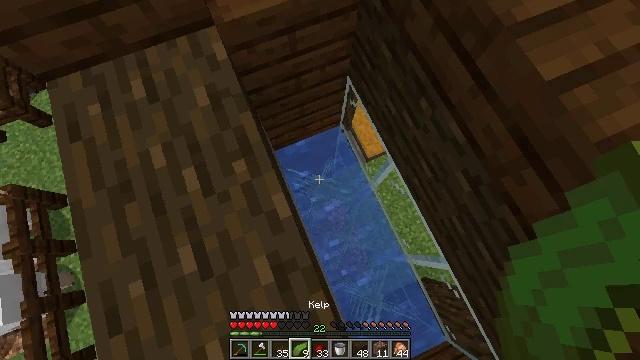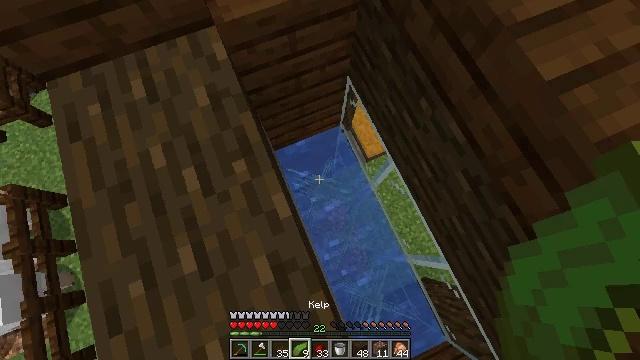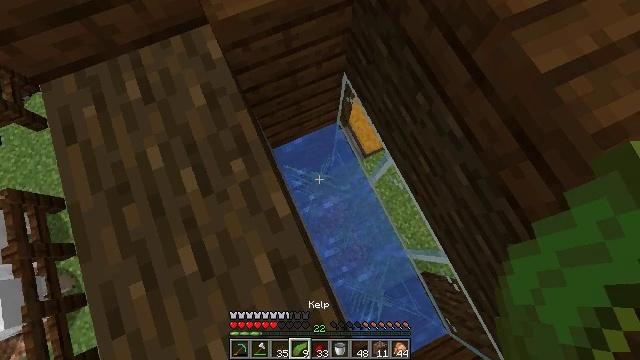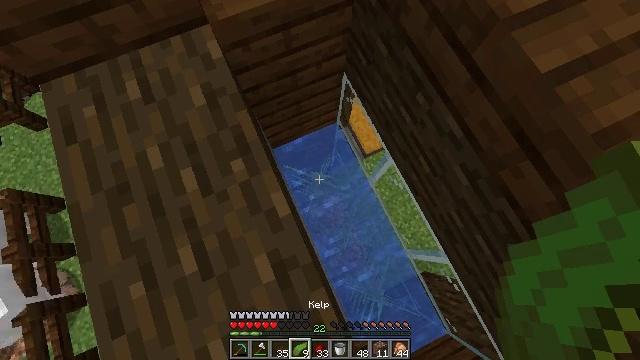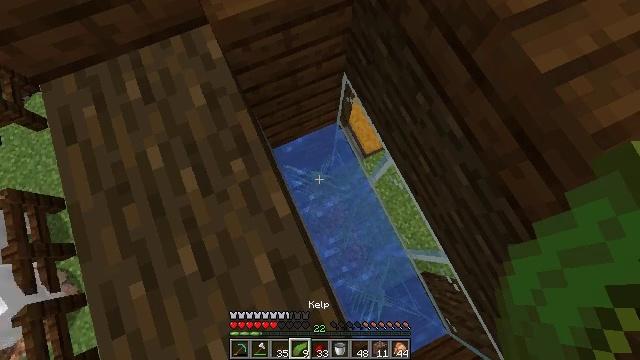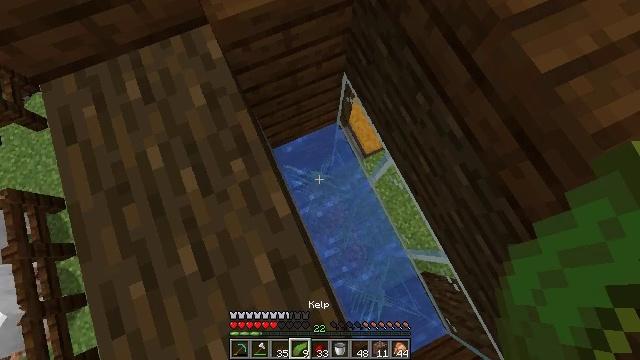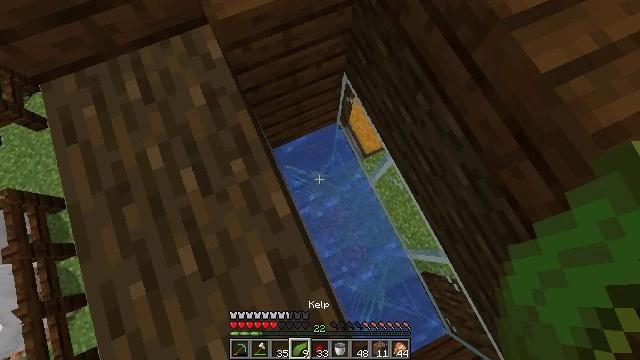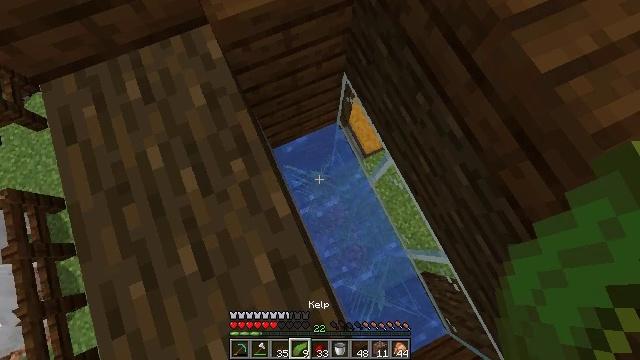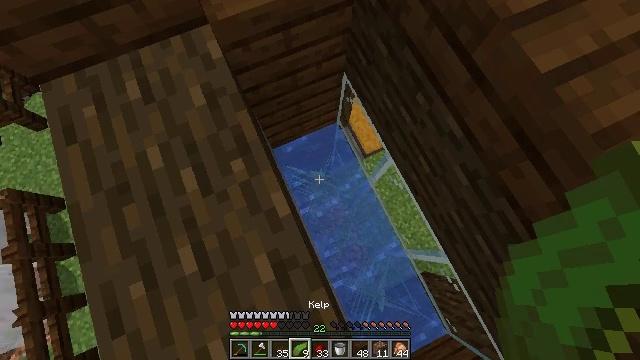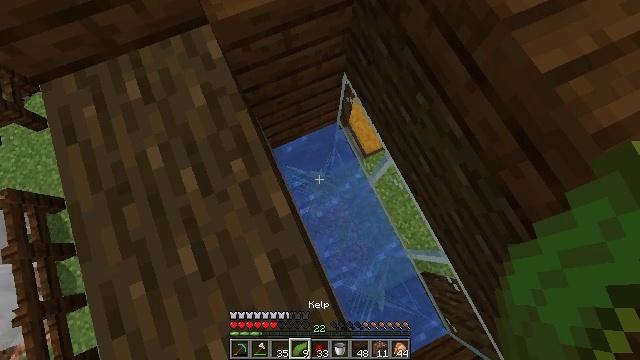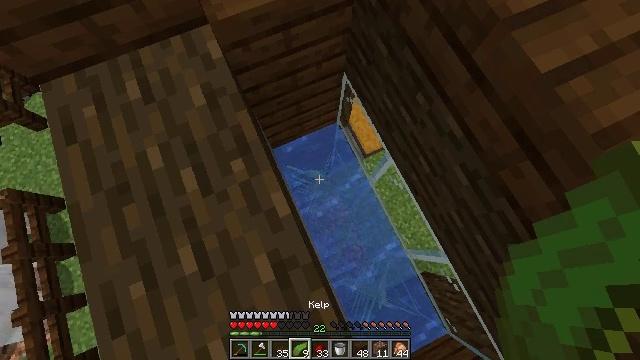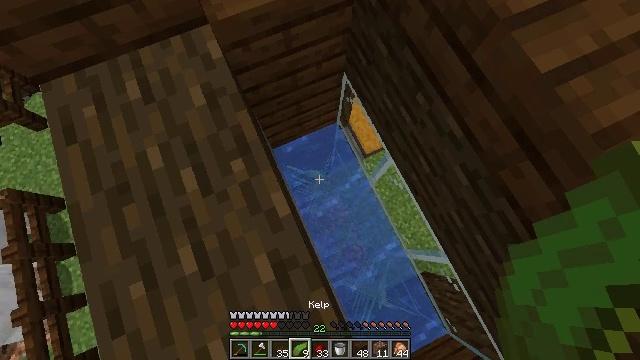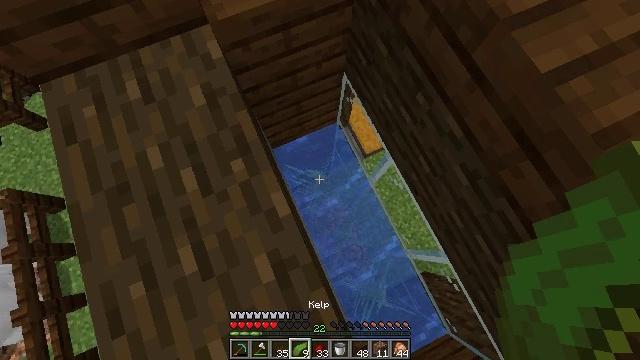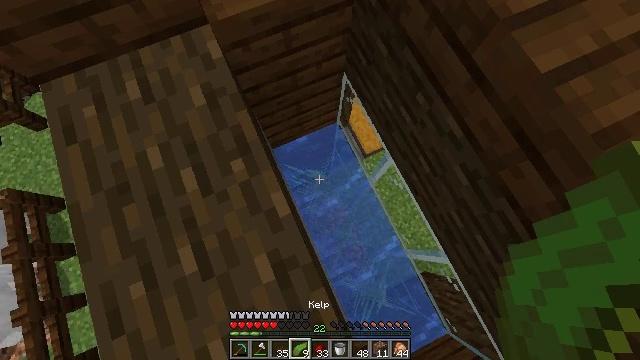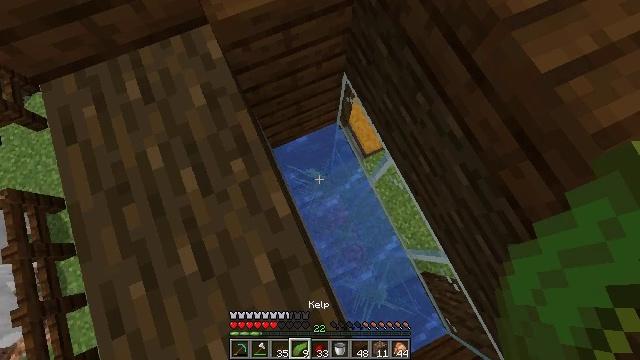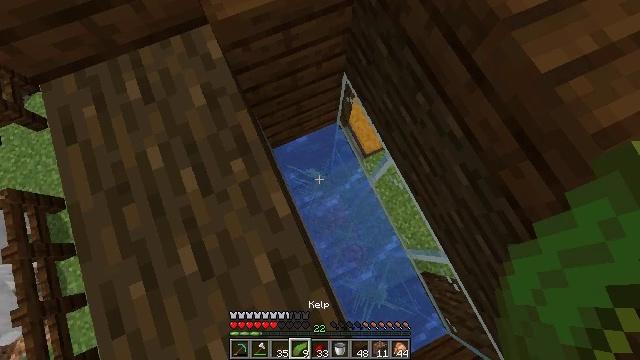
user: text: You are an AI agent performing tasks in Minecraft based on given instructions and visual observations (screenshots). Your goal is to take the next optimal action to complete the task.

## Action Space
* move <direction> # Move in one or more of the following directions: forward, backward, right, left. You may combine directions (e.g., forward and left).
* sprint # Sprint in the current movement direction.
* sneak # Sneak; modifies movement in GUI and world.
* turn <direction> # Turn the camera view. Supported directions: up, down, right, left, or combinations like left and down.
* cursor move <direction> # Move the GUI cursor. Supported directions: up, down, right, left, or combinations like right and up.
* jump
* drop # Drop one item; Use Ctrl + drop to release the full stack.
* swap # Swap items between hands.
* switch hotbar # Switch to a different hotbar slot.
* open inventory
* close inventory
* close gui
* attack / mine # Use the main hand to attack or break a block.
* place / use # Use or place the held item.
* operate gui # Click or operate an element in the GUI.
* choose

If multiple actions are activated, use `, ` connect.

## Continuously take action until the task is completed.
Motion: motion action
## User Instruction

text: Break the existing dark oak planks.
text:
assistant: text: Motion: sneak
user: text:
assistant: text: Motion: sneak, turn right, use / place
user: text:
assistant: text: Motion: sneak
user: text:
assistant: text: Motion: sneak
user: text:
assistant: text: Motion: sneak
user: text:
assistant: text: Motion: sneak
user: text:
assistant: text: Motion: sneak
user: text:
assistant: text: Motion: sneak
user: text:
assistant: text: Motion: sneak
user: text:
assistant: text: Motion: sneak
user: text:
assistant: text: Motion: sneak
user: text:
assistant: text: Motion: sneak
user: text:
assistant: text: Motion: sneak
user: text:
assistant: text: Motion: sneak
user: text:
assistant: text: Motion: sneak, use / place
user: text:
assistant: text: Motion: sneak, use / place
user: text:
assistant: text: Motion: sneak, use / place
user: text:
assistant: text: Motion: sneak
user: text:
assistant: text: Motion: sneak
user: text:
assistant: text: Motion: sneak
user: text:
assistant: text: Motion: sneak
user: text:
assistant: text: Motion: sneak, turn up
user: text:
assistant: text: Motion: sneak, turn up
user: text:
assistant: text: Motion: sneak
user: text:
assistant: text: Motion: sneak
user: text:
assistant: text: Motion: sneak
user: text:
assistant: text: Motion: sneak
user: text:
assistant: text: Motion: sneak
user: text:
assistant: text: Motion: sneak
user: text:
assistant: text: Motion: sneak